Chest X-ray. View position: PA
Patient age: 31
Patient sex: M
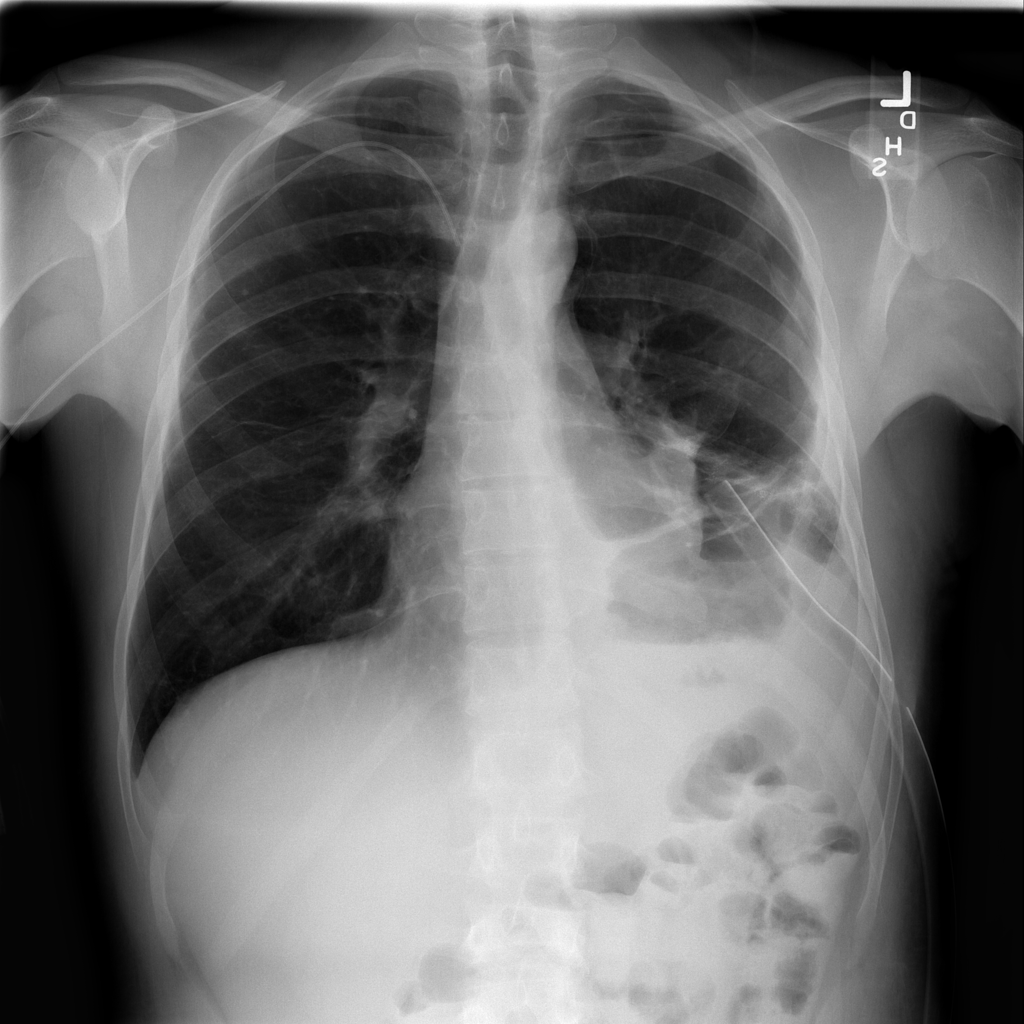
Finding: Pneumothorax